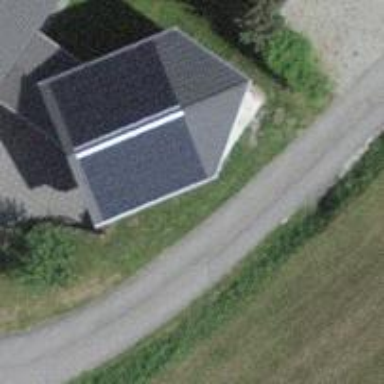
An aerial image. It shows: Solar power generator using photovoltaic method with solar photovoltaic panel types.